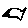
Label: fish